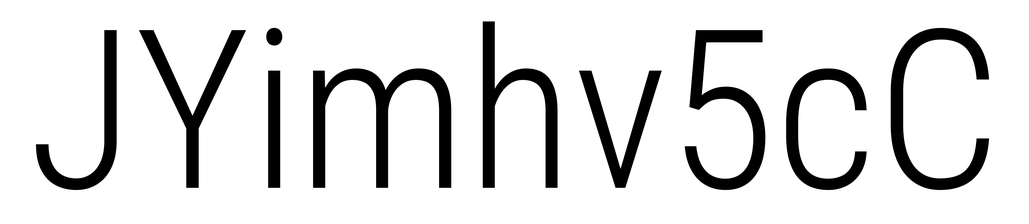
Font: Roboto_Condensed_Light